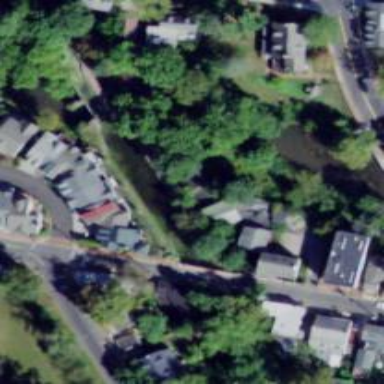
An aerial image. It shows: Canal.